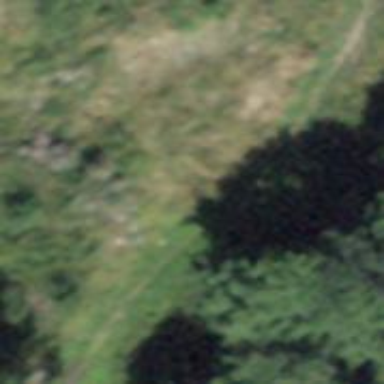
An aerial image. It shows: Dirt path.